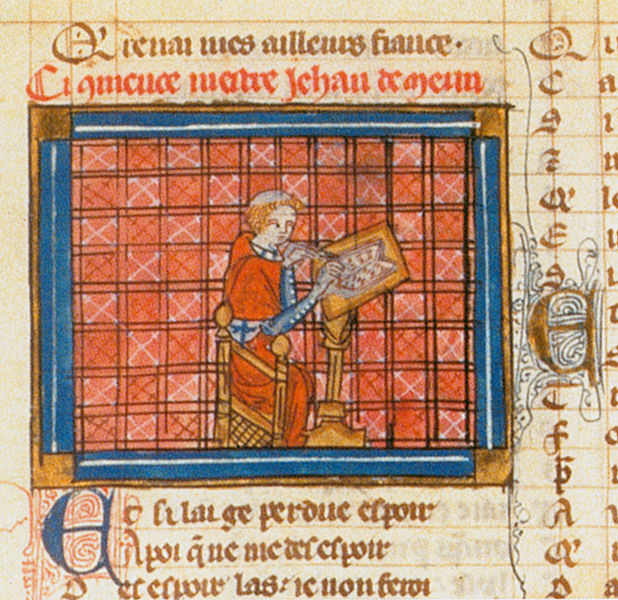
Titel: Roman de la Rose
Institution: Paris, Bibliothèque Nationale
Schlagwörter: blau, mann, weiß, zeichnung, rot, rahmen, bild, schrift, graphik, linien, buch, druck, text, ecken, miniatur, buchillustrator